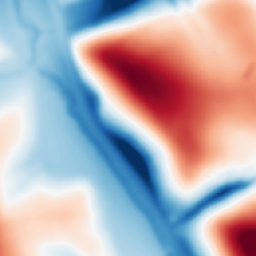
Category: multiscale
Decomposition family: dog
Decomposition parameters: sigma_low: 3
sigma_high: 50
Upsampling method: area
Upsampling parameters: scale: 4
Upsampling scale: 4